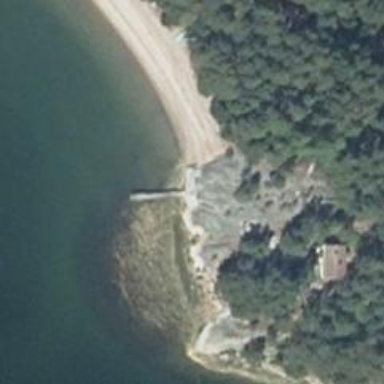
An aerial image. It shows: Man-made pier.